Field crop: maize
Growth stage: 2
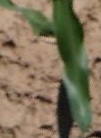
Species: maize